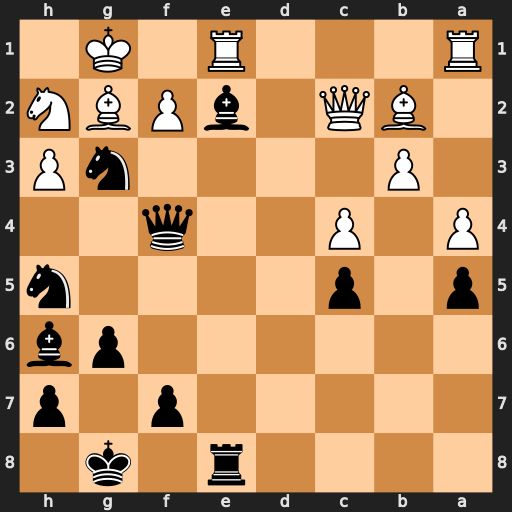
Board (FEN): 4r1k1/5p1p/6pb/p1p4n/P1P2q2/1P4nP/1BQ1bPBN/R3R1K1
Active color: b
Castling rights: -
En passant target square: -
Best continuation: Qxf2+ Kxf2 Be3#